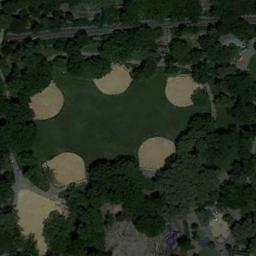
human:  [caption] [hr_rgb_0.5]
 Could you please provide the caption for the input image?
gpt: There are five baseball diamonds in the grass surrounded by the forests .

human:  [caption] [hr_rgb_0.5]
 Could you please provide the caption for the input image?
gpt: There is a white house on the edge of the baseball field .

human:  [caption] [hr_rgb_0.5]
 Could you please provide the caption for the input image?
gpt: Five baseball diamonds are surrounded by many trees .

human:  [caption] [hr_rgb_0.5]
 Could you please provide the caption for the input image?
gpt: Six baseball diamonds are surrounded by trees .

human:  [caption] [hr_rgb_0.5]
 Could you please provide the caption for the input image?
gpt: Some baseball diamonds surrounded by some trees .